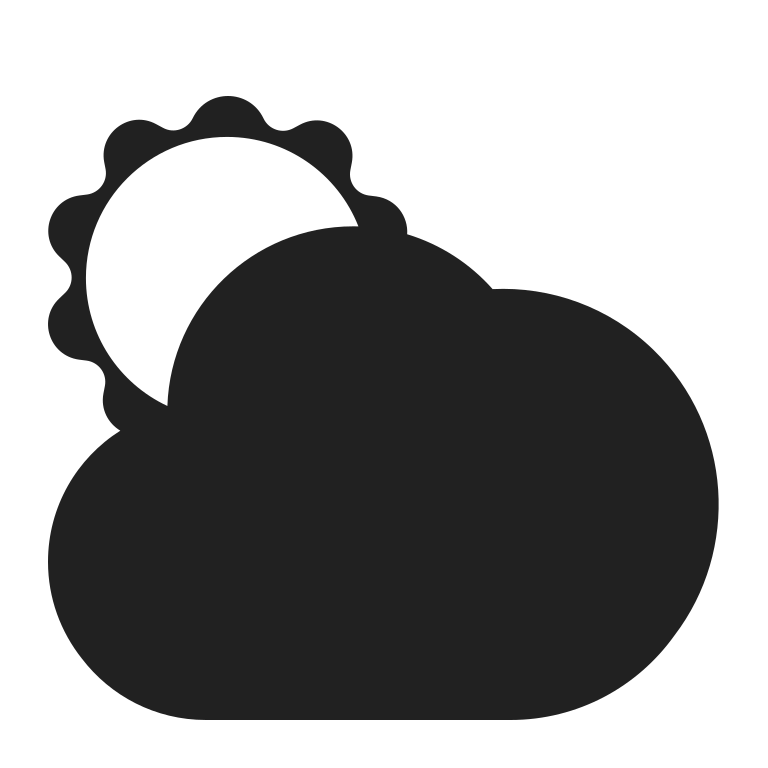
sun behind large cloud high contrast